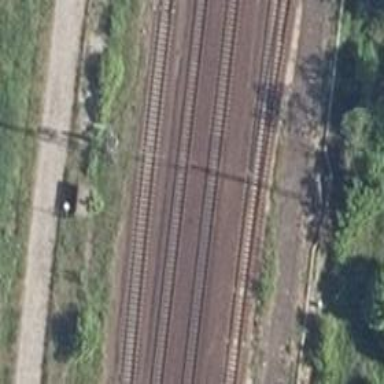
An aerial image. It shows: Railway switch with the turnout pointing to the right.